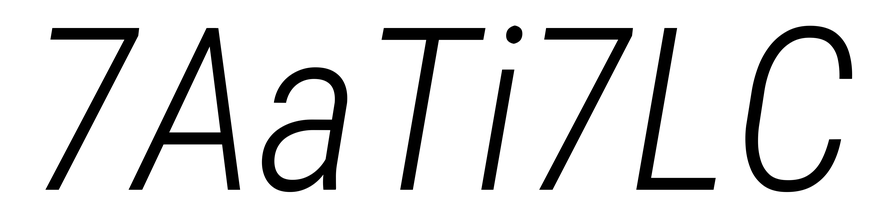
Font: Roboto-Italic_Condensed_Light_Italic